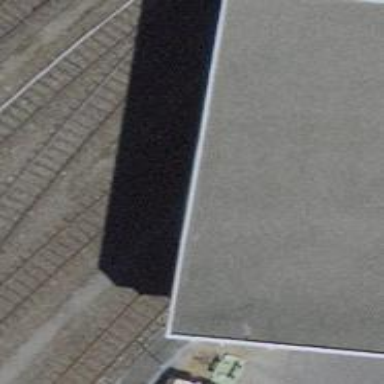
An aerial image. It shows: Single railway spur track.